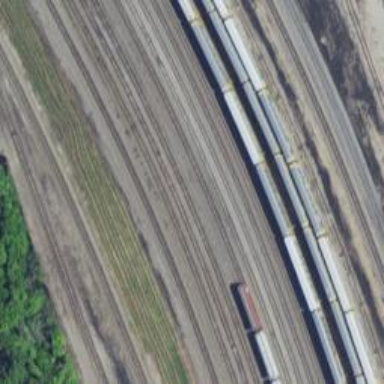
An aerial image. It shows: Railway yard.